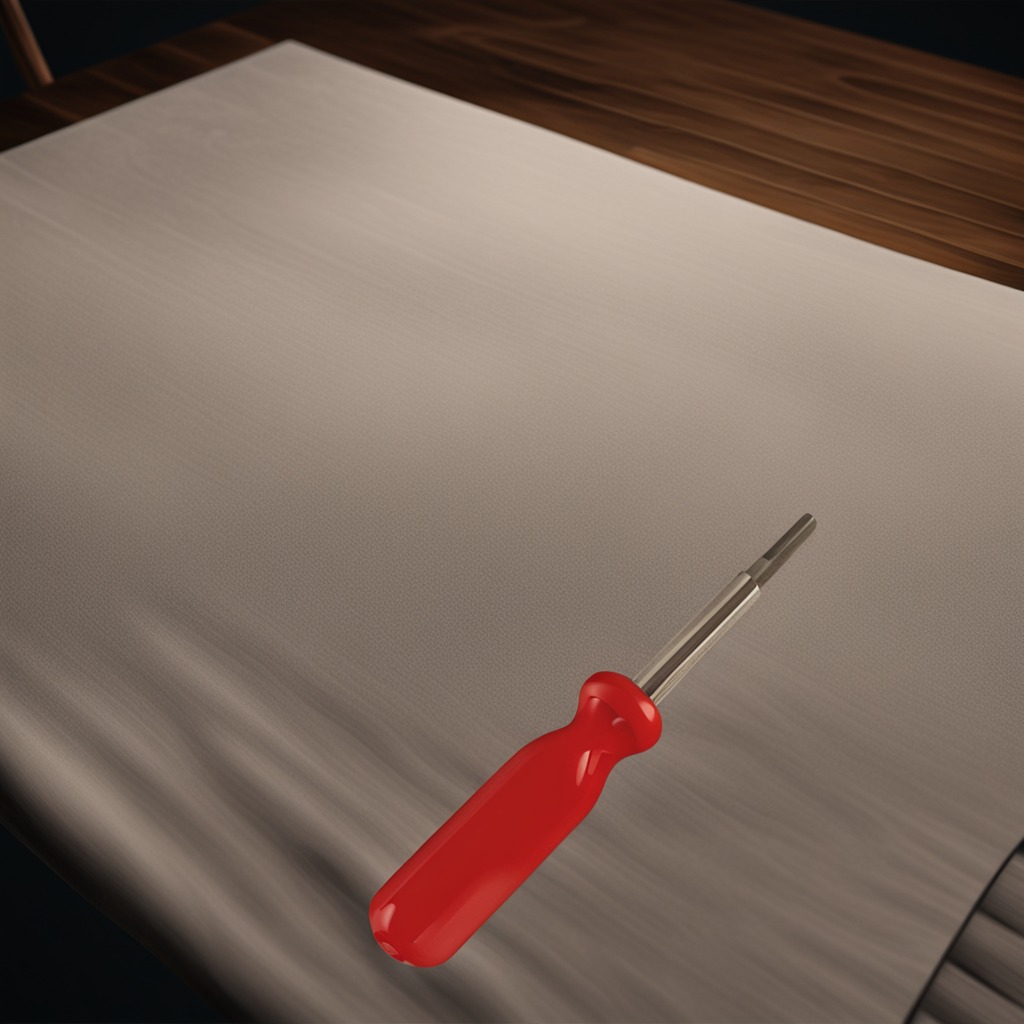
A screwdriver lies on a wooden table inside a workshop at night.